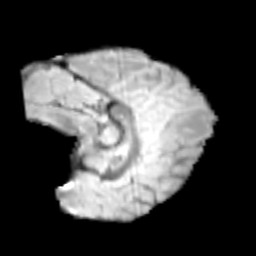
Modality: T2w
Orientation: sagittal
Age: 11
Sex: female
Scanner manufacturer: siemens
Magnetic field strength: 3 T
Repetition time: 3.8 s
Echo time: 0.07 s